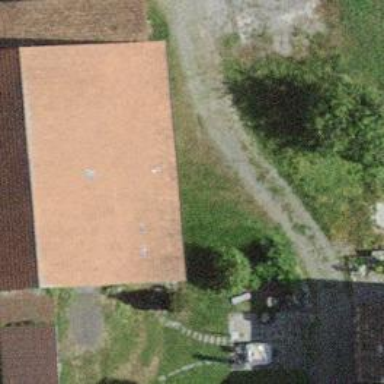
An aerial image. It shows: Unpaved driveway designed for service vehicles.